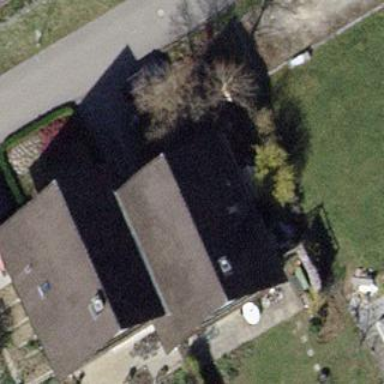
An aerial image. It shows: Gabled roof house.